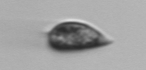
Label: Prorocentrum_triestinum